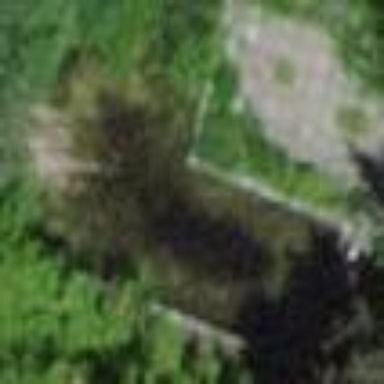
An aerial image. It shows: Swimming pool located in leisure land.